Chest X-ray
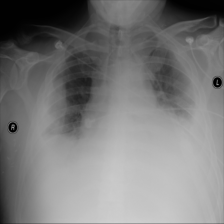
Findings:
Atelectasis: negative
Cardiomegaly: negative
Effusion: negative
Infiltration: negative
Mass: negative
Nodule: negative
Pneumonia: negative
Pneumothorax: negative
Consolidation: negative
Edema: negative
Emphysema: negative
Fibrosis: negative
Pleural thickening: negative
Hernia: negative